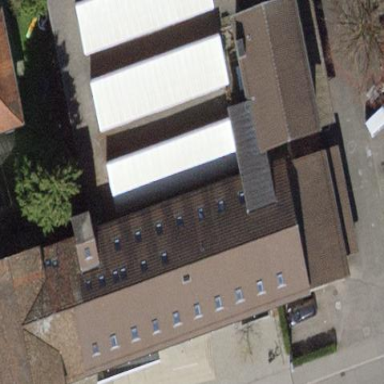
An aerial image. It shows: Museum with tiled roof.